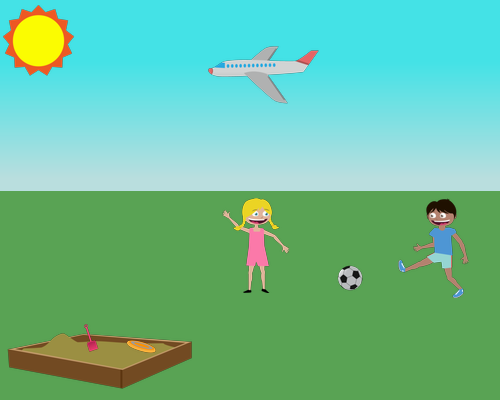
small sun in upper left corner jet airplane in middle of sky flying left is small sandbox at very bottom on the left with pink shove in middle and orange frisbee to the right in the sandbox girl in pink smiling facing right in the center of the grass boy in blue kicking with right foot facing left and on the right of the screen soccer ball between kids kids airplane and soccer ball smallest size put frisbee in the sandbox